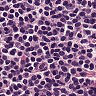
Metastatic tissue present: no